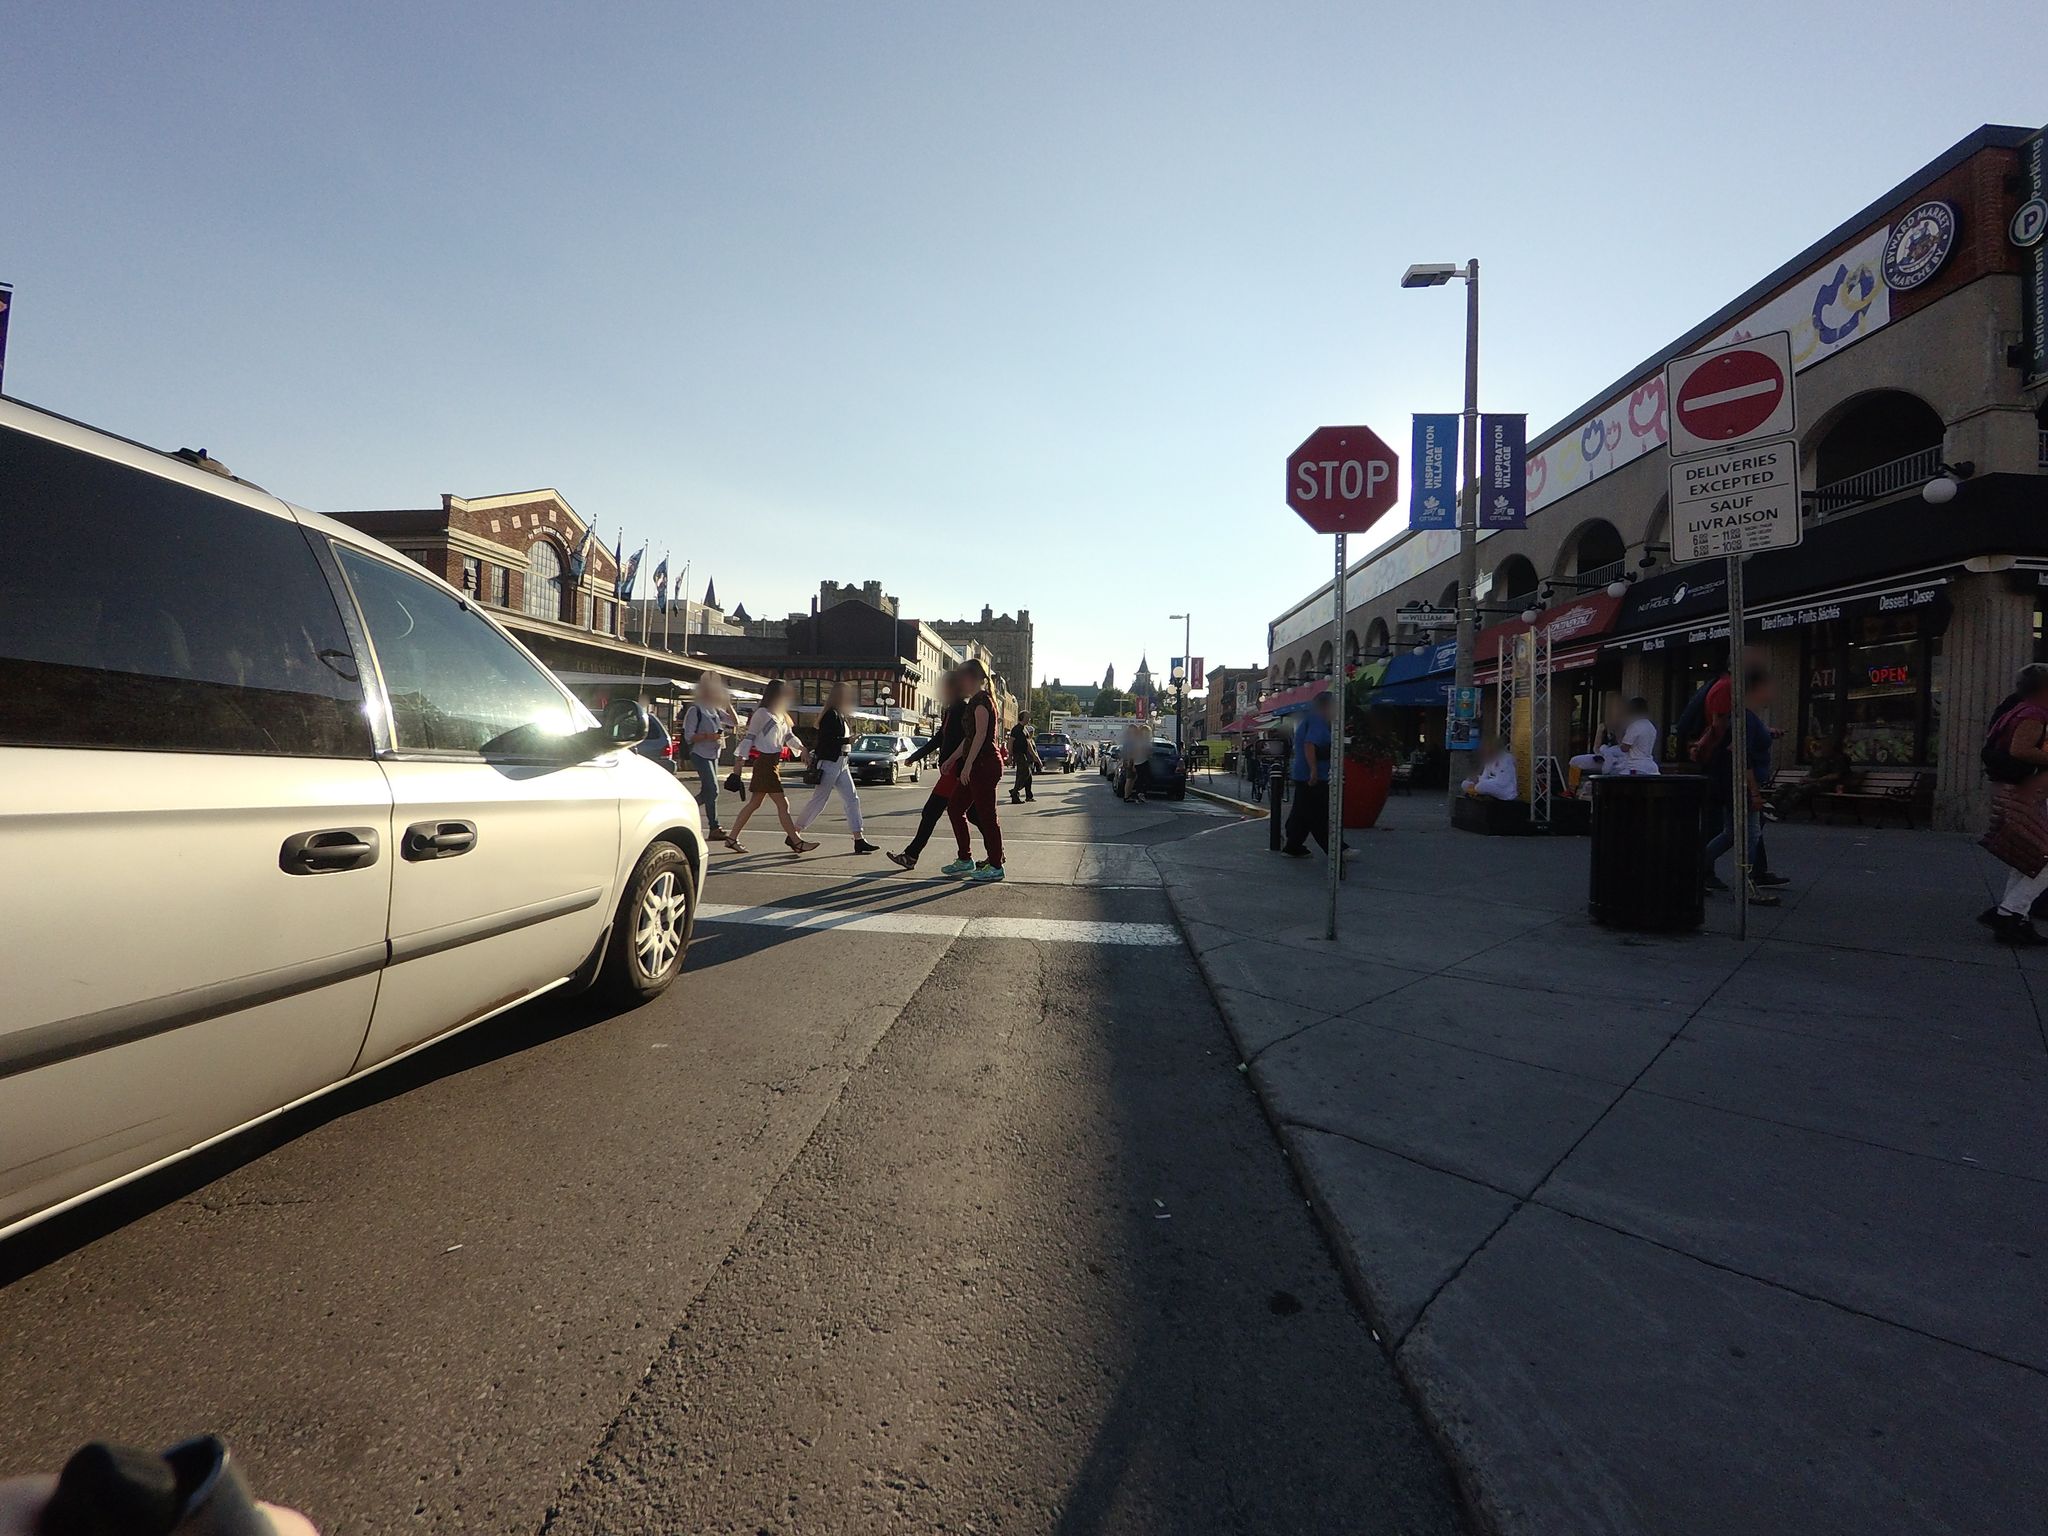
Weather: clear
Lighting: day
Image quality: good
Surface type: walking surface
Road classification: unclassified
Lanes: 2
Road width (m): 3
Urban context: urban centre
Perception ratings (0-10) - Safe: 3.23, Lively: 6.12, Beautiful: 3.83, Boring: 2.31, Depressing: 4.86, Wealthy: 6.81